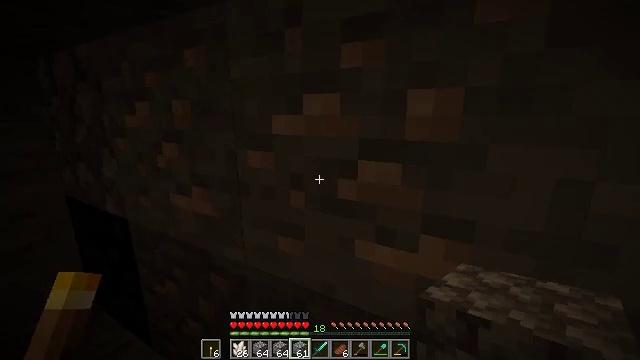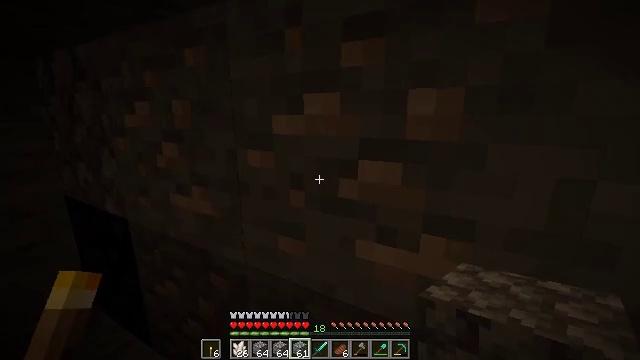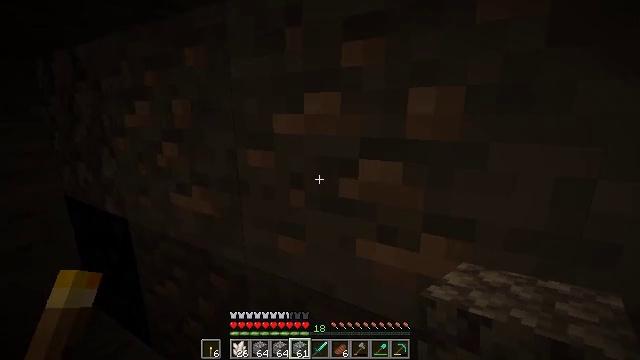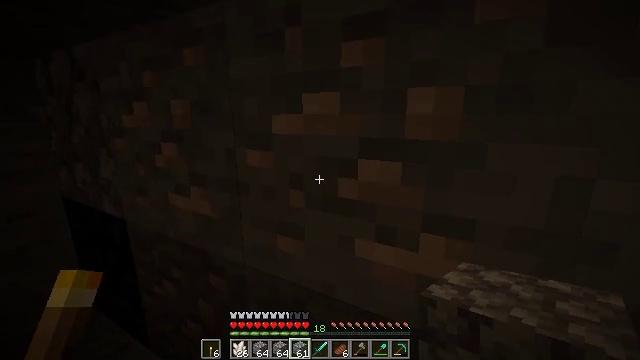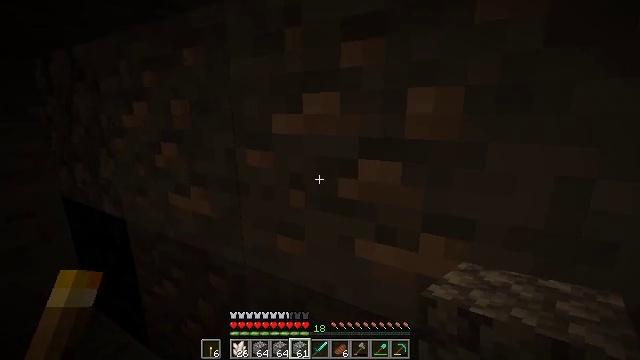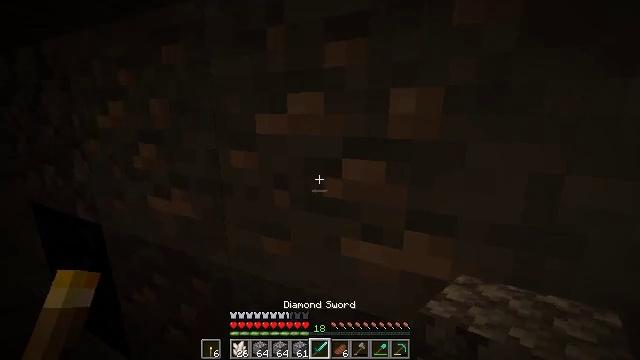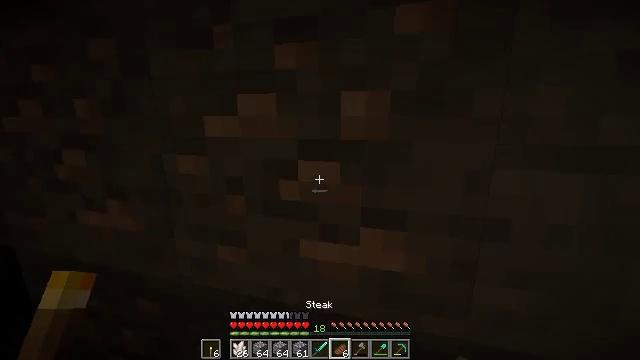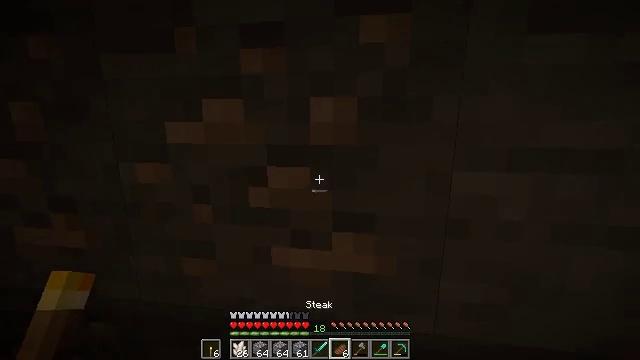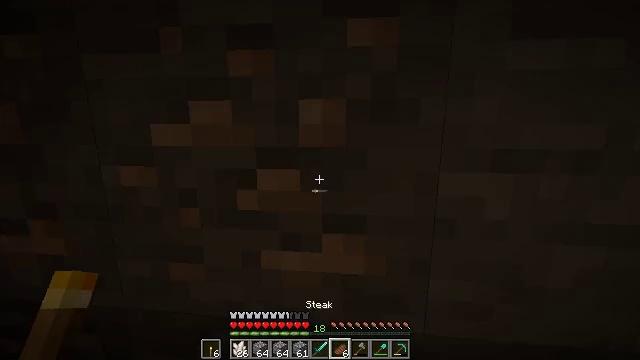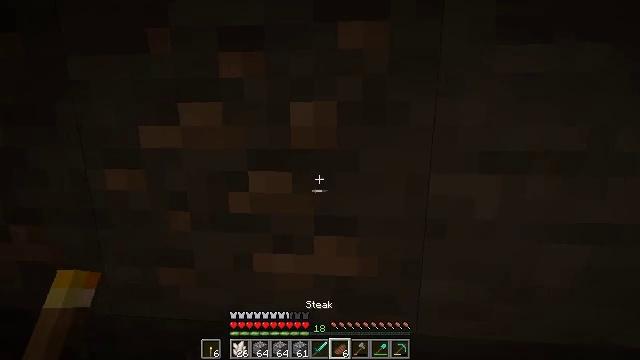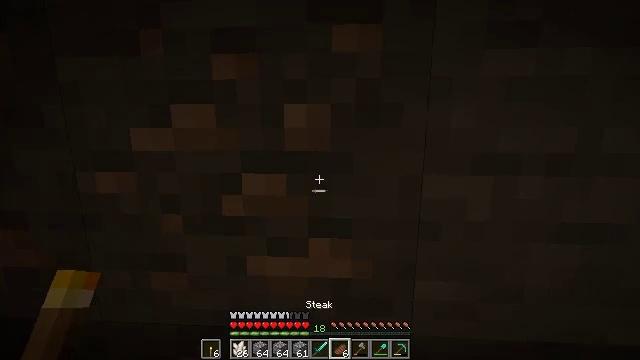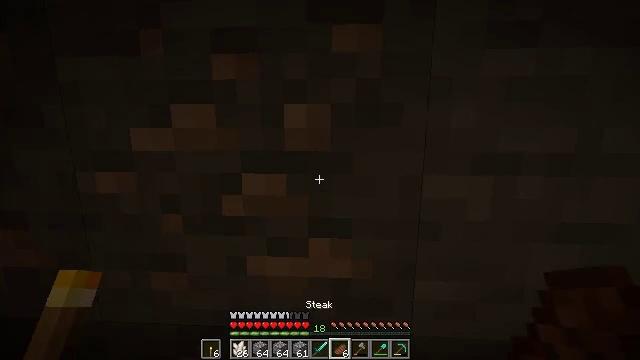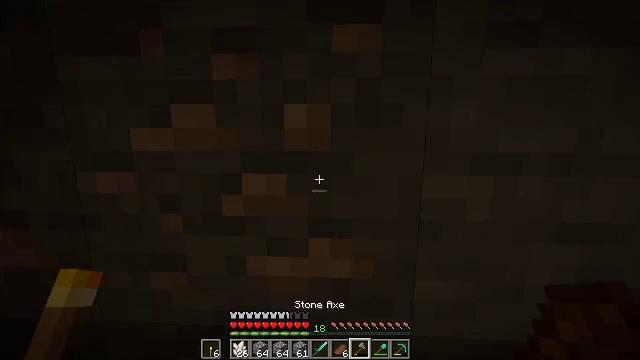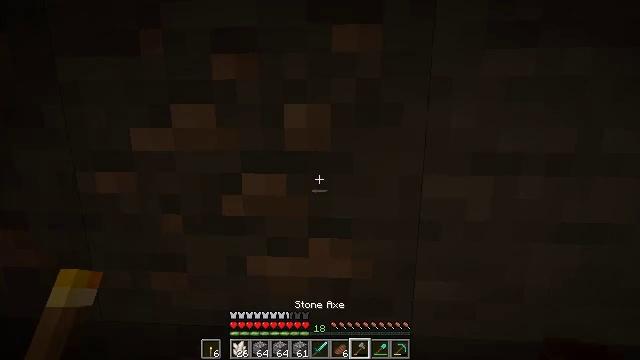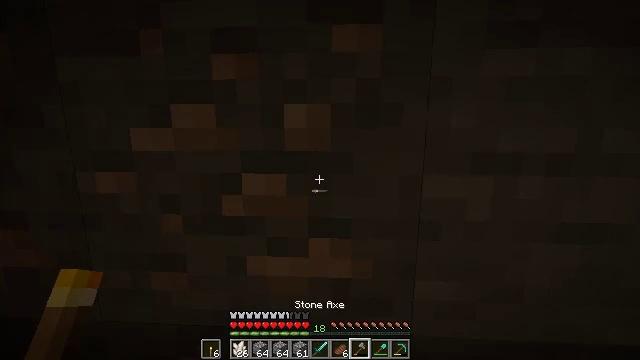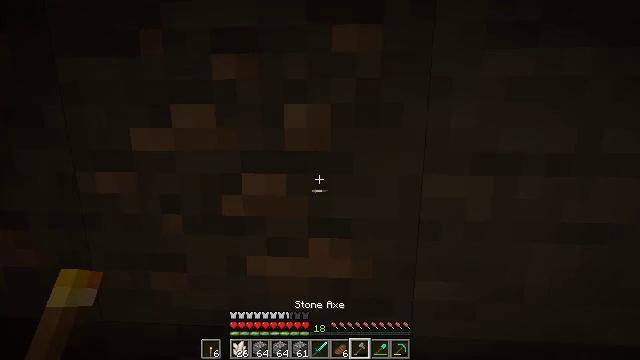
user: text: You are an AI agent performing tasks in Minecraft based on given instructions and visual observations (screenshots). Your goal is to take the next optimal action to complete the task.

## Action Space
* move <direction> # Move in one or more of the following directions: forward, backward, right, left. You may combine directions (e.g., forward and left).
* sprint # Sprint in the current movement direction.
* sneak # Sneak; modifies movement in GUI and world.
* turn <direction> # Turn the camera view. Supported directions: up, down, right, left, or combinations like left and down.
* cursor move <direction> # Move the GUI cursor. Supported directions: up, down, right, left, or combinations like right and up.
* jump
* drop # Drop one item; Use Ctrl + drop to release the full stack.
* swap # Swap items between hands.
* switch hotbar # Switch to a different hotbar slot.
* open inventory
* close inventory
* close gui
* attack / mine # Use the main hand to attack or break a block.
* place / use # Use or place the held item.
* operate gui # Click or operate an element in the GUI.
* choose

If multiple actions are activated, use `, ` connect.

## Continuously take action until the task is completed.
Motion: motion action
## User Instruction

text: Mine the iron ore underground.
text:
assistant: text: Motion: no_op
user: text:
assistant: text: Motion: no_op
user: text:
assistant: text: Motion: no_op
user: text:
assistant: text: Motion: no_op
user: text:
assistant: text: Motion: turn right
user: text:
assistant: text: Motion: turn right
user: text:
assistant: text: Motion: turn right and up
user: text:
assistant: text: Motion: turn right
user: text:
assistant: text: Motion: turn right
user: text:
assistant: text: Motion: turn right
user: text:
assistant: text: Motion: no_op
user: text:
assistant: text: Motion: no_op
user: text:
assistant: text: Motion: no_op
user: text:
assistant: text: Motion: no_op
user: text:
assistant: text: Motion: no_op
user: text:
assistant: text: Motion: no_op
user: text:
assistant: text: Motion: turn left
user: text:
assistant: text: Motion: turn left
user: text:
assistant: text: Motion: turn left
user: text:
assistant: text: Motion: no_op
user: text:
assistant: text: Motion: no_op
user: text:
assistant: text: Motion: no_op
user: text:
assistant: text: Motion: no_op
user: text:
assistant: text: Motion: no_op
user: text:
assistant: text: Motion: no_op
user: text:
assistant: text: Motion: no_op
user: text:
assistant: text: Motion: no_op
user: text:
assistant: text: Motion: no_op
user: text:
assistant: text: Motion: no_op
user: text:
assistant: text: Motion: no_op